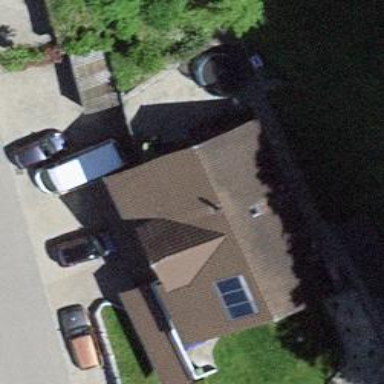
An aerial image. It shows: Simple house.